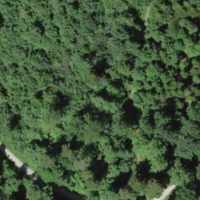
EUNIS habitat code: 41
Species observed at this site:
Lysimachia nemorum
Symphoricarpos albus
Euphorbia cyparissias
Cercopis vulnerata